Field crop: maize
Growth stage: 2
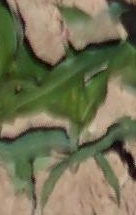
Species: maize